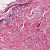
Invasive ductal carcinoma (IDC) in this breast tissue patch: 0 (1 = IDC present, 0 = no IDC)